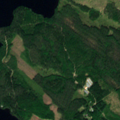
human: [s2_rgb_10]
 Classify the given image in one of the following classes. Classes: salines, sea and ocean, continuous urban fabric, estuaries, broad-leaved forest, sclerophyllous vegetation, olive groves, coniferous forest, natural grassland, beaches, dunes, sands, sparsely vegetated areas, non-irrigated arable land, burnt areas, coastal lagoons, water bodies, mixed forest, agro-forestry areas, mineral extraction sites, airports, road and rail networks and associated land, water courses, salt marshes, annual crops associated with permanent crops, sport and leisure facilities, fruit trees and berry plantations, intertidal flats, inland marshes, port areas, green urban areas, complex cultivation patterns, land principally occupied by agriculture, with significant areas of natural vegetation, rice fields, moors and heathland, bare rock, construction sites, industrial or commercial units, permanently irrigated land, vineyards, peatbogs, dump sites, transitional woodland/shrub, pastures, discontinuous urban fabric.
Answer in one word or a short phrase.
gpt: mixed forest, transitional woodland/shrub, water bodies